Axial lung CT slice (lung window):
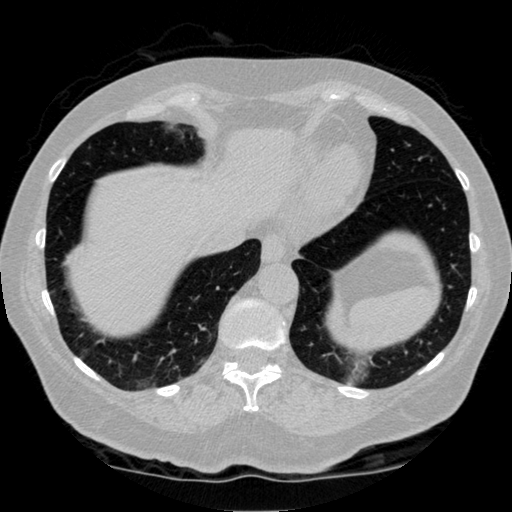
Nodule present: no